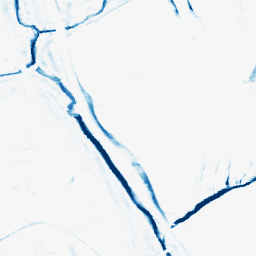
Category: morphological
Decomposition family: morphological_rect
Decomposition parameters: operation: closing
width: 10
height: 5
Upsampling method: sinc_hamming
Upsampling parameters: scale: 2
kernel_size: 16
Upsampling scale: 2